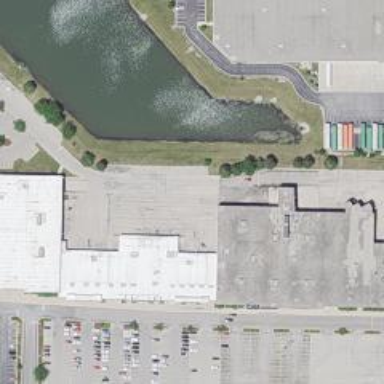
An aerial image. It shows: Retail building.